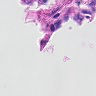
Metastatic tissue present: no